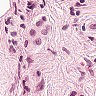
Metastatic tissue present: yes